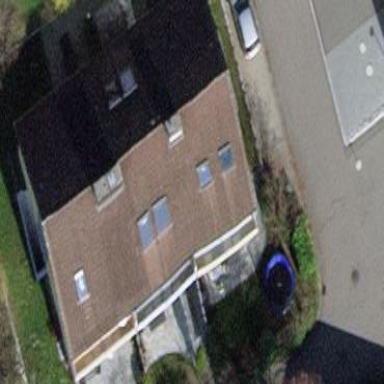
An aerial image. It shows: Terrace building.